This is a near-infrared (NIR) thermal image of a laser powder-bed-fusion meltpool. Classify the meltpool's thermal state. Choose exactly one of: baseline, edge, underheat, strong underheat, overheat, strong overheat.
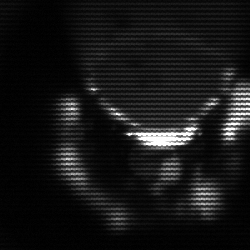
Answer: edge